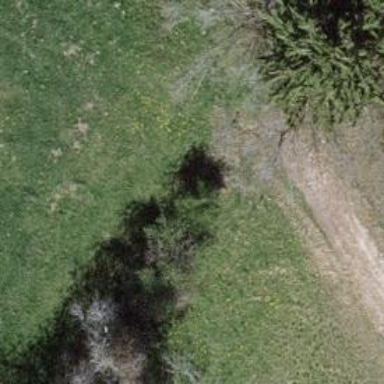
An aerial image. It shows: Patch of scrub vegetation.